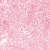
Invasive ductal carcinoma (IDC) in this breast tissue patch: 0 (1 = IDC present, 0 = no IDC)